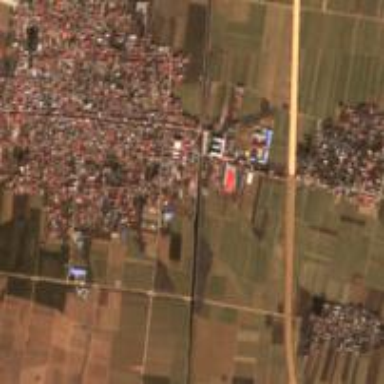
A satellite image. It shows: Ethnic township within town.